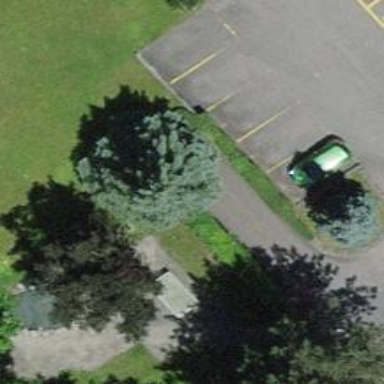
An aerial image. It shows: Parking entrance.